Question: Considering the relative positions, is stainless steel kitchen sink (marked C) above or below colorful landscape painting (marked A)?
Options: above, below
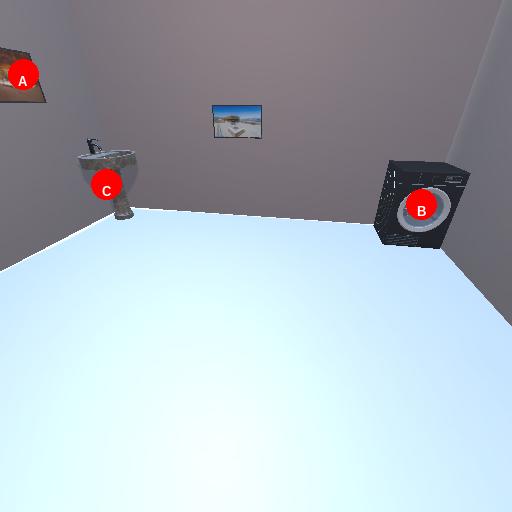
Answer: above